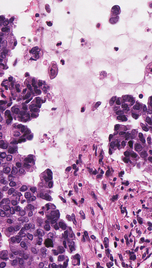
Tumor epithelial tissue: yes
Tumor-associated stroma tissue: yes
Normal tissue: no